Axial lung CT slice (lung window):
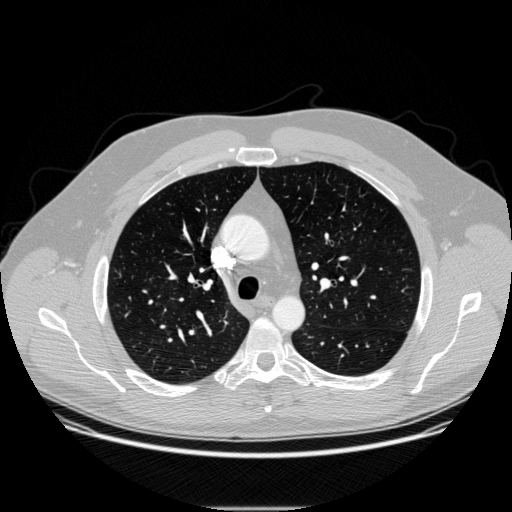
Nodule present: no